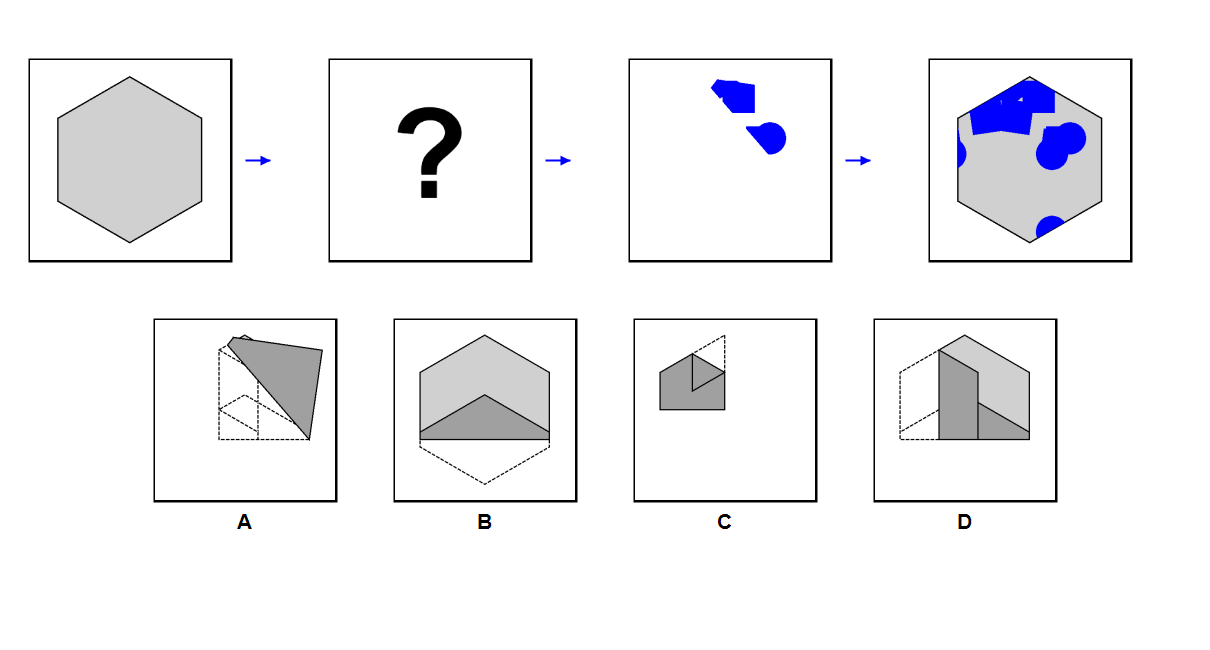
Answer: C